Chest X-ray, AP view. Patient: 21 years old, sex M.
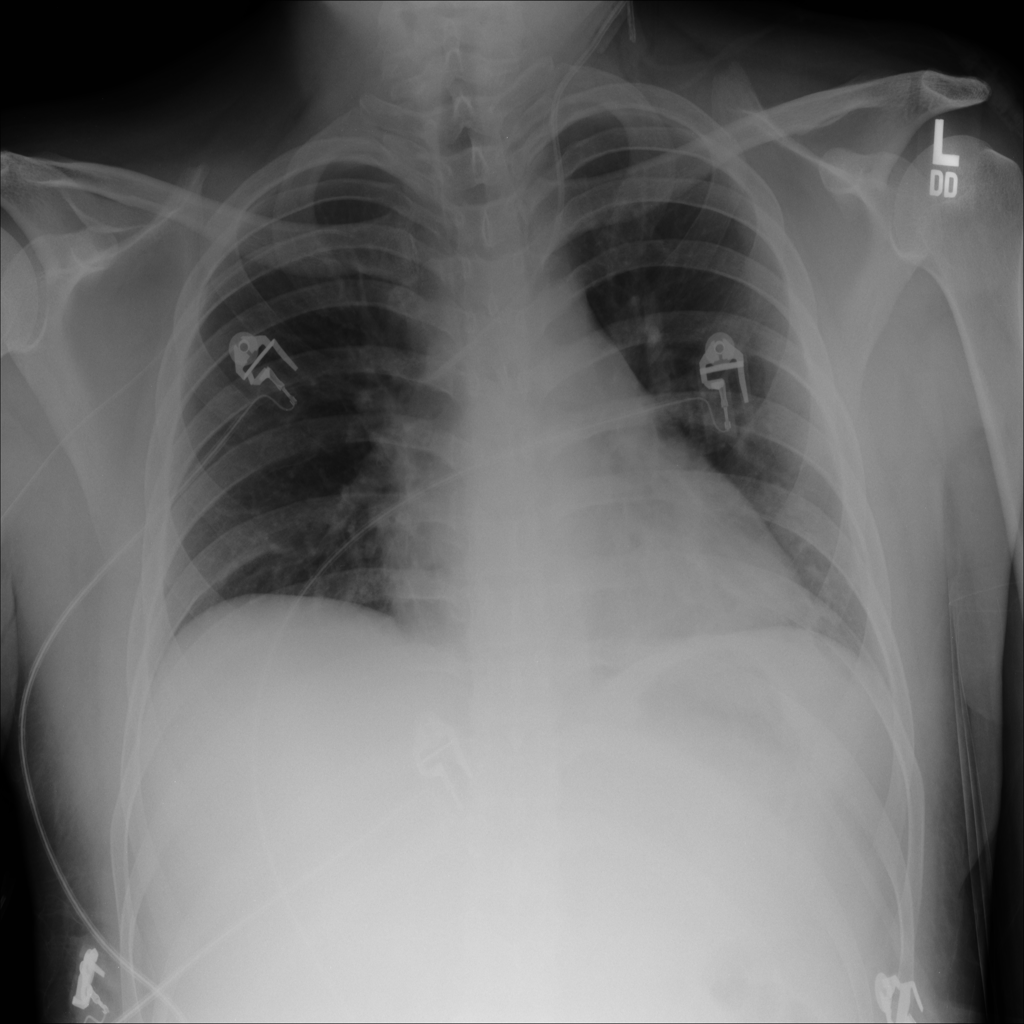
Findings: Consolidation, Infiltration